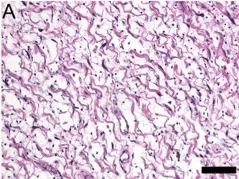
Histopathological analysis and copy number variation (CNV) profile. Histopathological analysis: H&E stained sections. Showing typical histopathological findings of neurofibroma, including cytologically bland, wavy nuclei, loose matrix architecture with collagen bundles, so-called "shredded carrots" in some regions.
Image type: pathology (h&e)